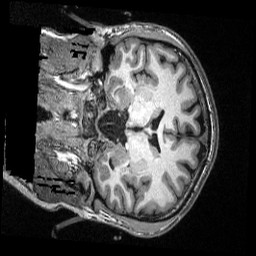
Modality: T1w
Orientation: coronal
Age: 24
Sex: male
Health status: healthy
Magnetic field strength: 3 T
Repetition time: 2.53 s
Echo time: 0.00331 s